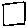
Label: square